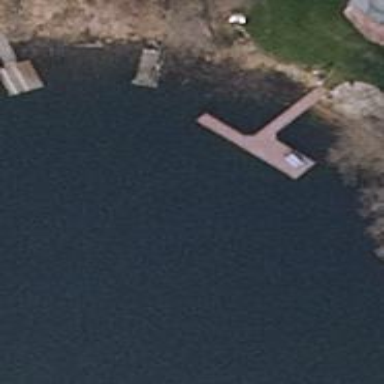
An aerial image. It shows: Man-made pier.